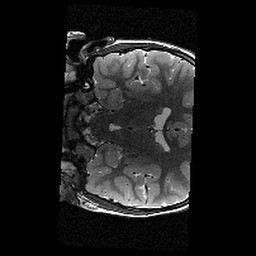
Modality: T2w
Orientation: coronal
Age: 9
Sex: female
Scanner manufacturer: siemens
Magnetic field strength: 3 T
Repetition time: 9.23 s
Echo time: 0.067 s